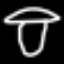
Label: mushroom